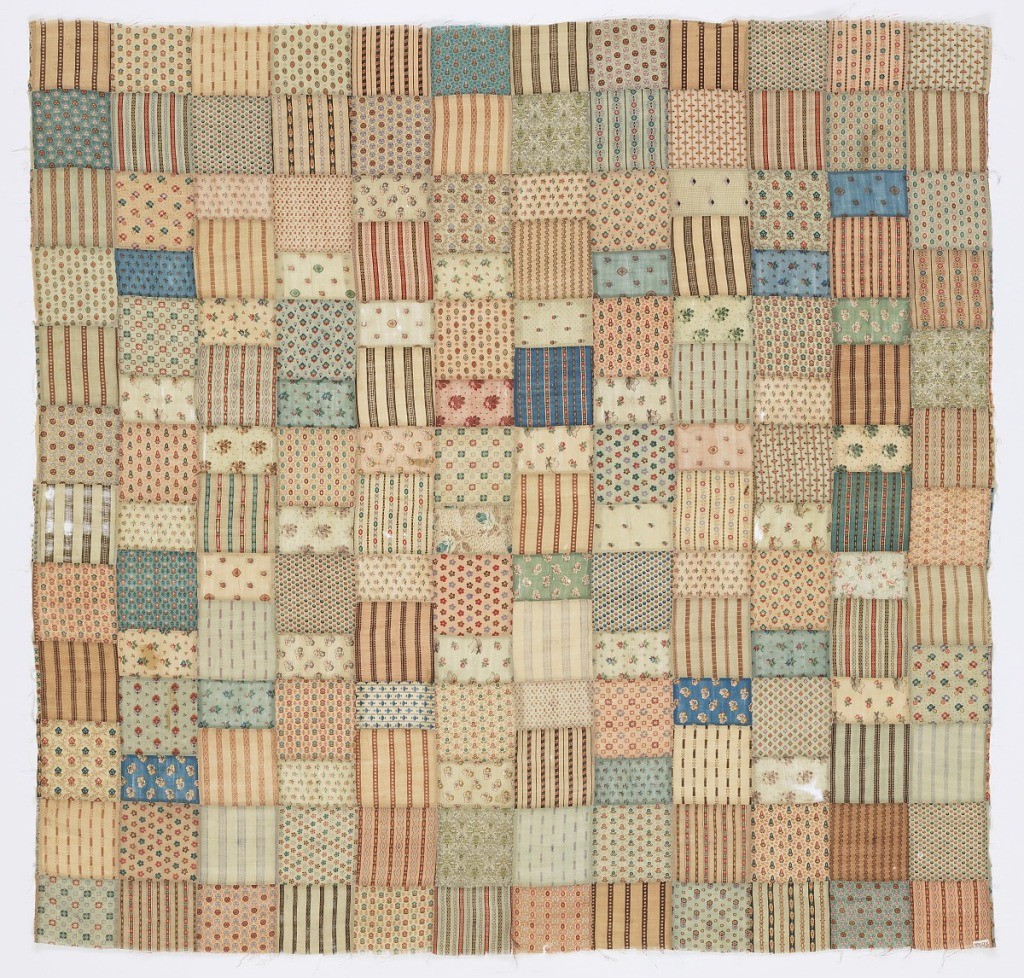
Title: Patchwork quilt top
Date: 1830–50
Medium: wool Technique: patchwork of machine-stitched roller printed squares
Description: Fragment of a quilt top of approximately 144 squares of challis wool (5 x 5 in.) stitched together to form a large square. In pastel and faded colors, either small allover geometric, floral patterns or a variety of stripes. There are a few duplicates.